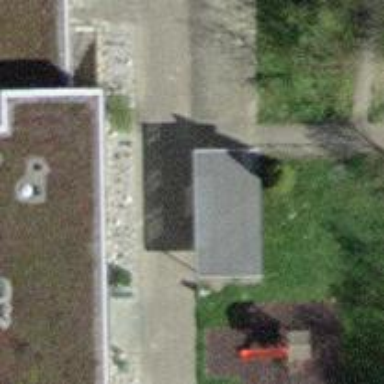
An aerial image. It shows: Group of garages.